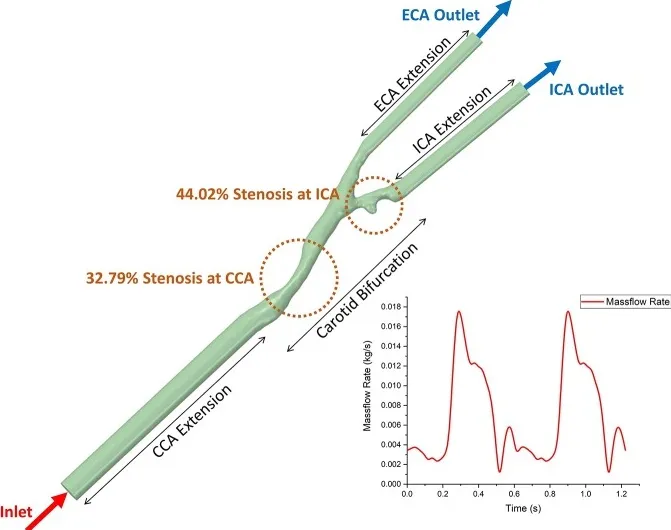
The geometric model of 3D patient-specific carotid bifurcation with tandem stenosis for CFD simulation and the boundary conditions. The inlet and two outlets were extended to get fully developed flow profile. The time-dependent massflow rate boundary condition (extracted from phase-contrast MRI) was given to the CCA inlet, and the constant pressure profile was given to both ICA and ECA outlets.
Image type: radiology (mri)